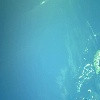
Label: water